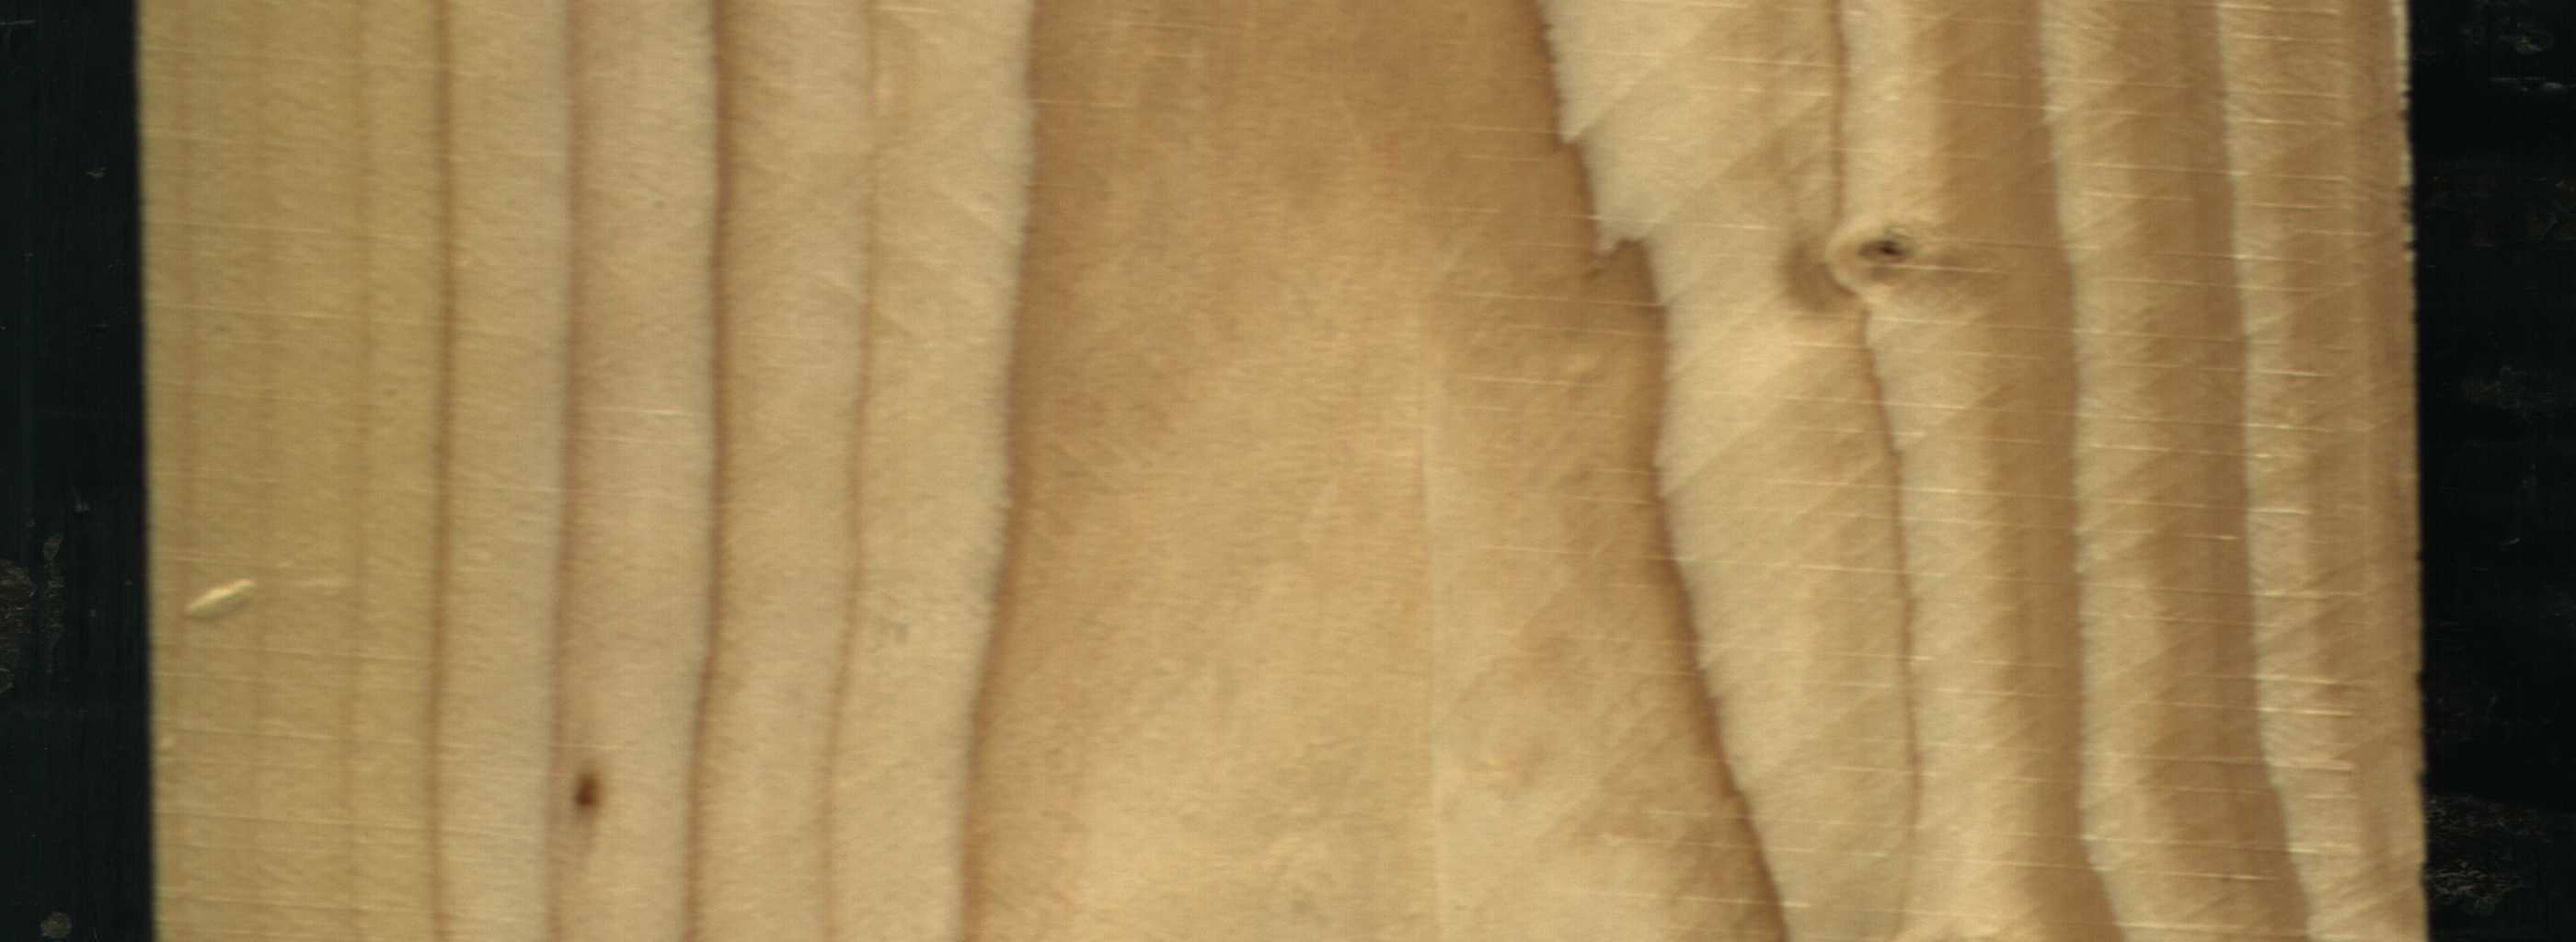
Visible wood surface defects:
Live_Knot